Field crop: tomato
Growth stage: 1
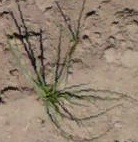
Species: cyperus